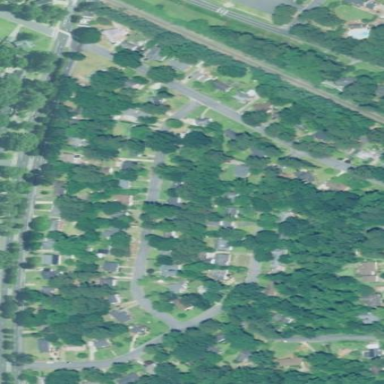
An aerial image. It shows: Residential area within neighborhood.